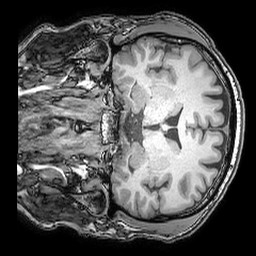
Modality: T1w
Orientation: coronal
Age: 44
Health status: ill
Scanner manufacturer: philips
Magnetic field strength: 3 T
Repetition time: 0.007 s
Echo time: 0.0035 s